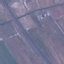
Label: Highway